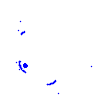
Particle: electron